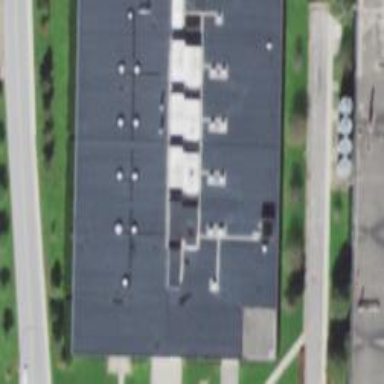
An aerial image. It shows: Industrial building.